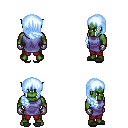
a pixel art fantasy rpg character, male body template, orc, green skin, chain tabard jacket, red pants, white cyan right-swept hairstyle, metal gloves, gray slippers, four views (front, back, left, right), 2x2 character sprite sheet, small pixel art, hard edges, no anti-aliasing